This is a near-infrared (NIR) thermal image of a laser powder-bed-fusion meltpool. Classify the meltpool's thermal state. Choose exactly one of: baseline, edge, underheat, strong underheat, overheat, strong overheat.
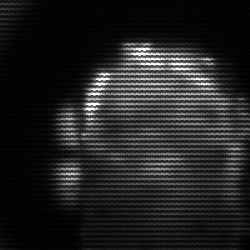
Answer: baseline